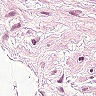
Metastatic tissue present: no